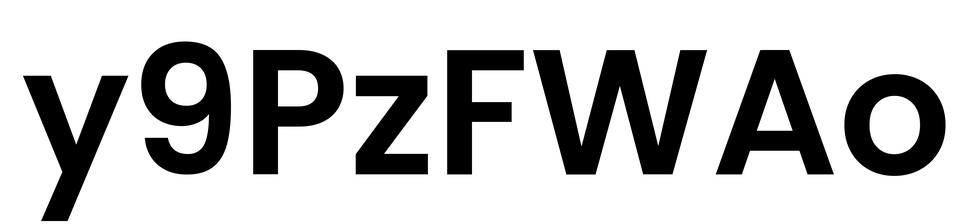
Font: Poppins-SemiBold